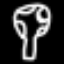
Label: mushroom